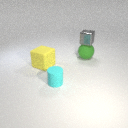
small gray metal cube above large green rubber sphere